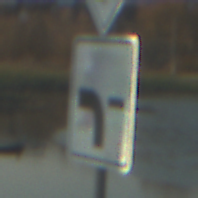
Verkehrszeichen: VerlaufVorfahrtsstrasse6
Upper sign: Vorfahrtsstrasse
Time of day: SunriseSunset
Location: Outdoor (RoadRail)
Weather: PartlyCloudy
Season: NotSpecified
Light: Natural